Field crop: maize
Growth stage: 2
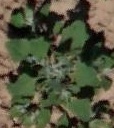
Species: chenopodium